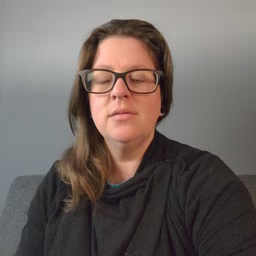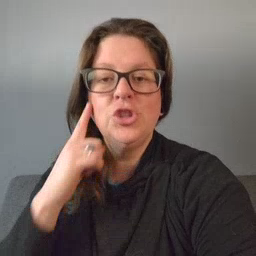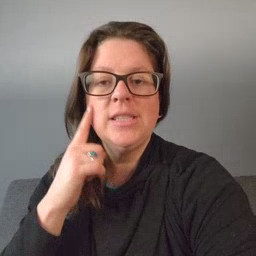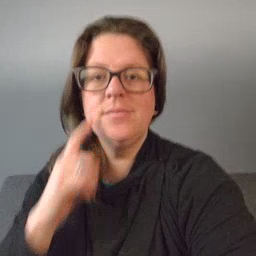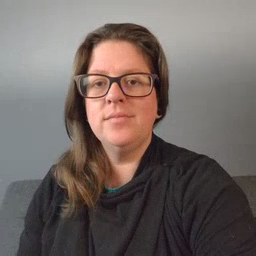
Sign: cheek